Field crop: maize
Growth stage: 2
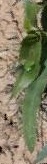
Species: maize